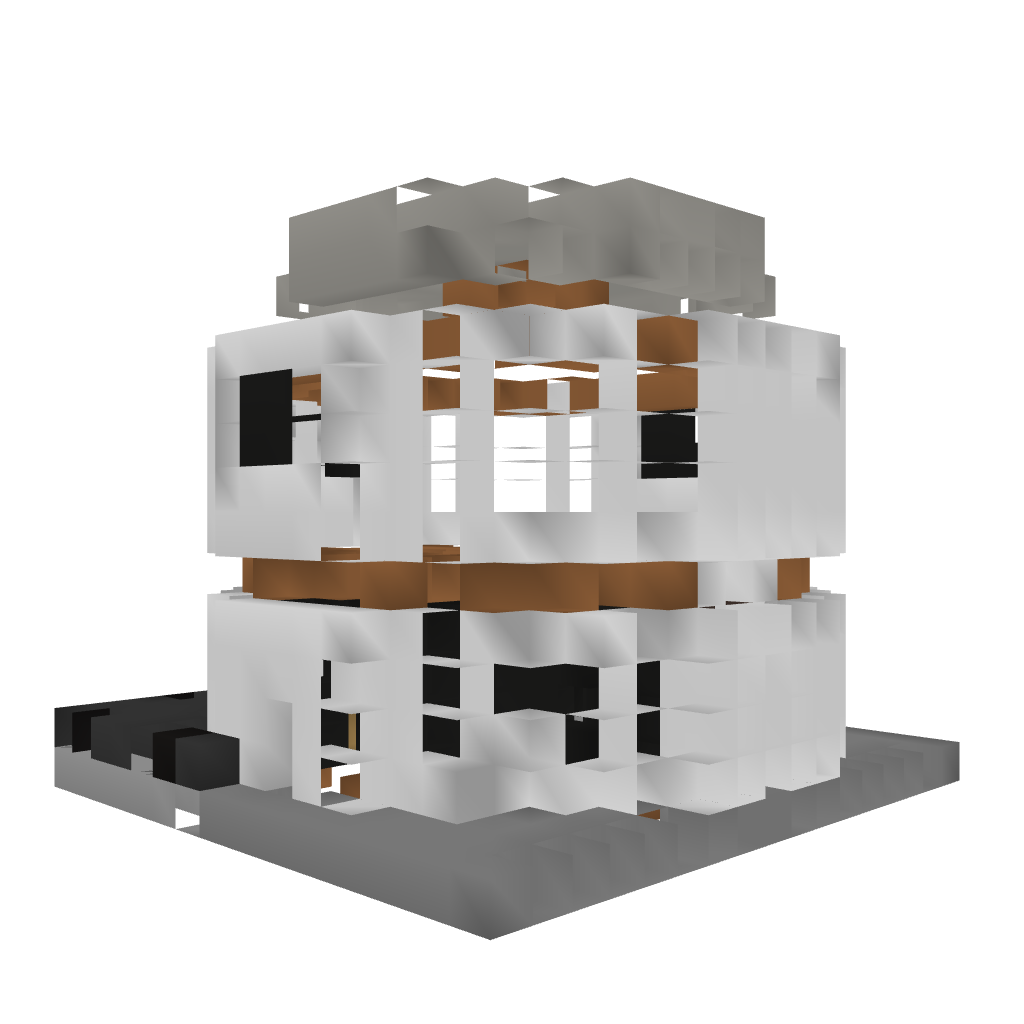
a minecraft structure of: Obi's Pokecenter